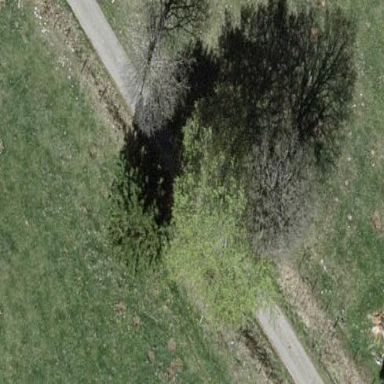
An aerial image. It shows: Forest area with mix of leaf types and cycles.